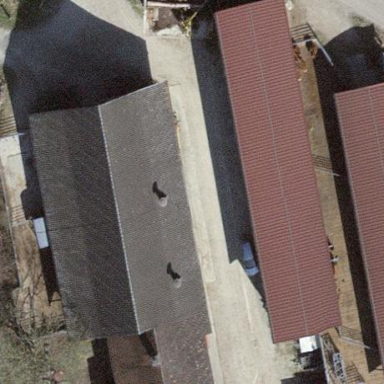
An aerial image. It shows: Stable.